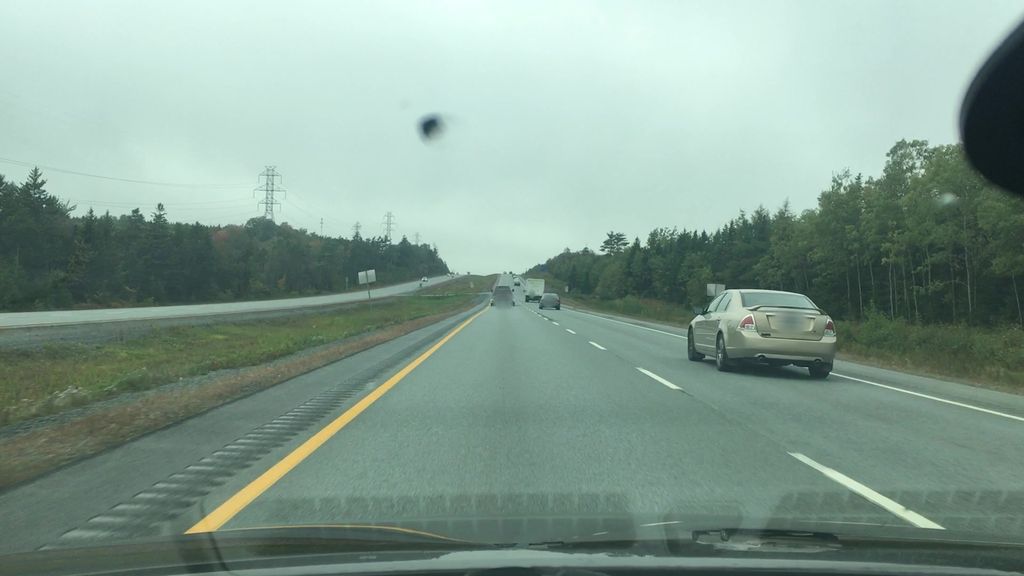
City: halifax